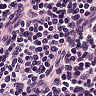
Metastatic tissue present: no